Platform: macOS
Application: Chrome
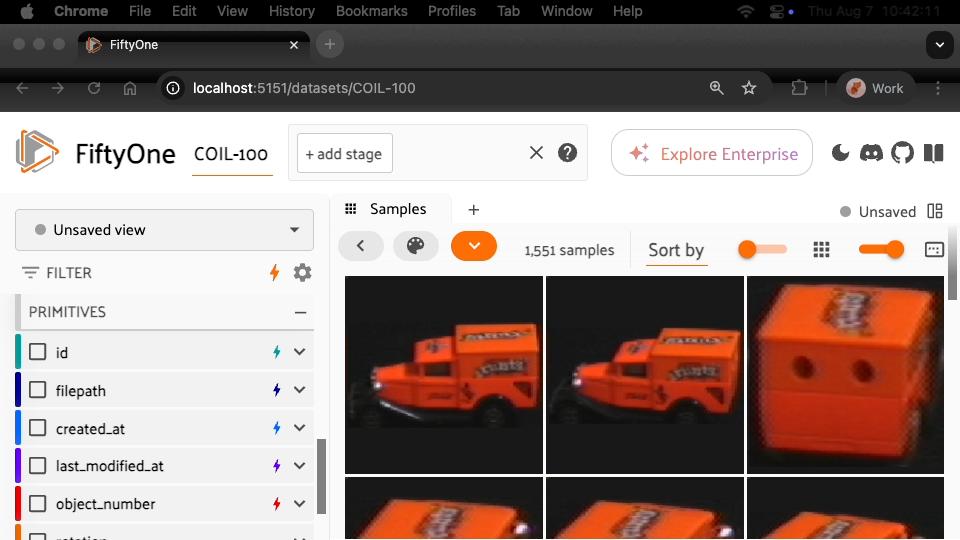
task_description: Toggle to dark mode
action_type: click
element_info: Icon
steps_since_start: 1